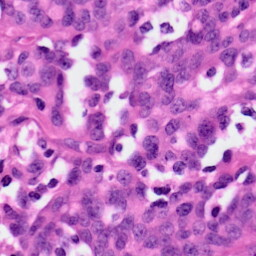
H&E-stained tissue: Ovarian